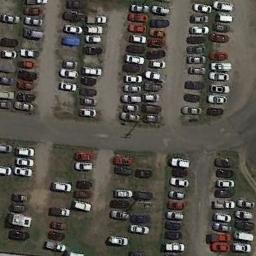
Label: parking_lot